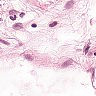
Metastatic tissue present: no